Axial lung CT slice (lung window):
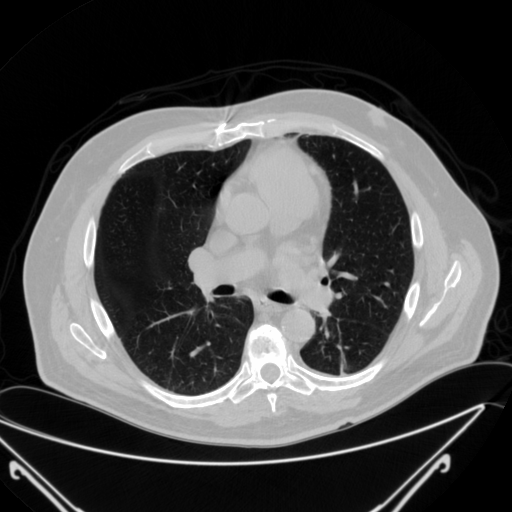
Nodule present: no